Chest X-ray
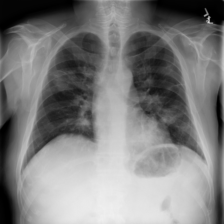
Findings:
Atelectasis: negative
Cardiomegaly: negative
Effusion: negative
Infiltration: positive
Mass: positive
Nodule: positive
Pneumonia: negative
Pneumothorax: negative
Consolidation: negative
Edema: negative
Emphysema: negative
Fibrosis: negative
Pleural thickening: negative
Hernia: negative